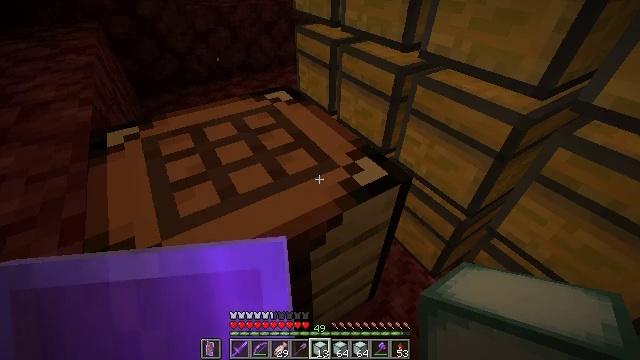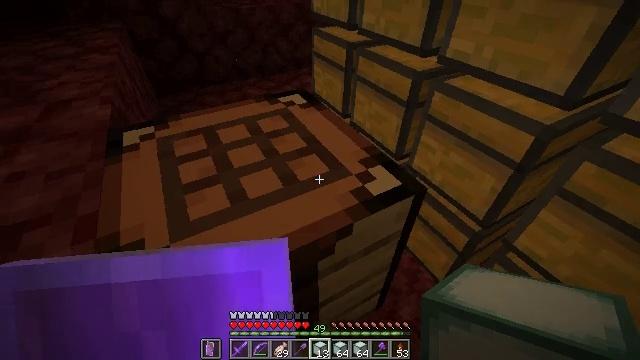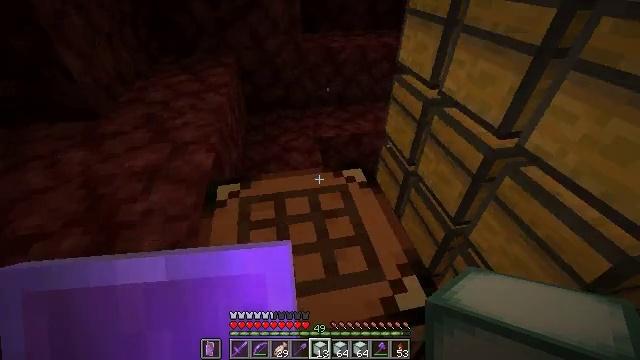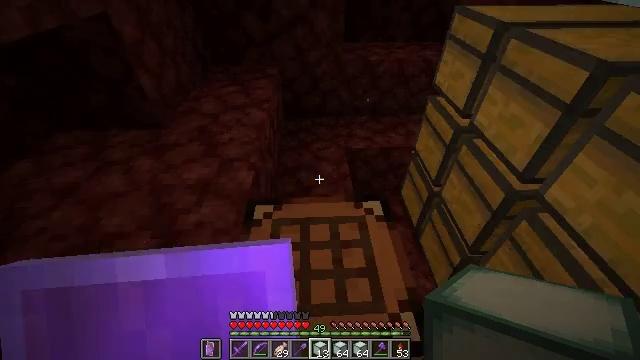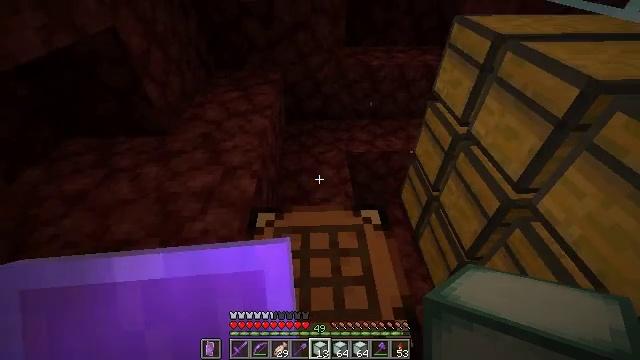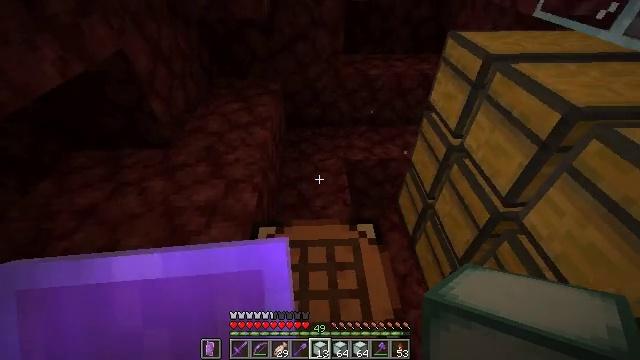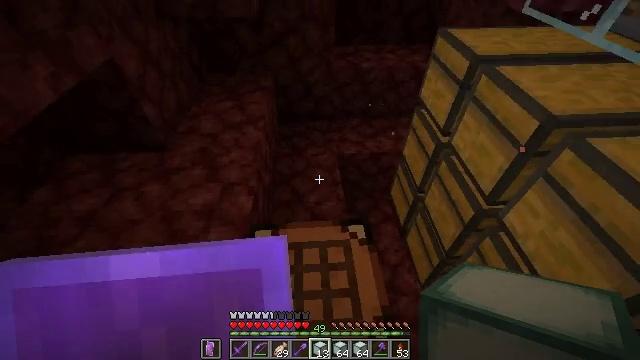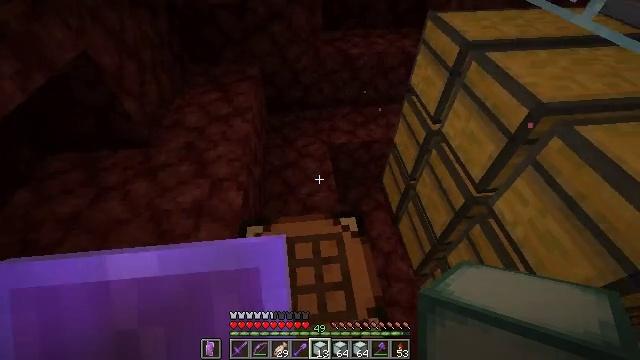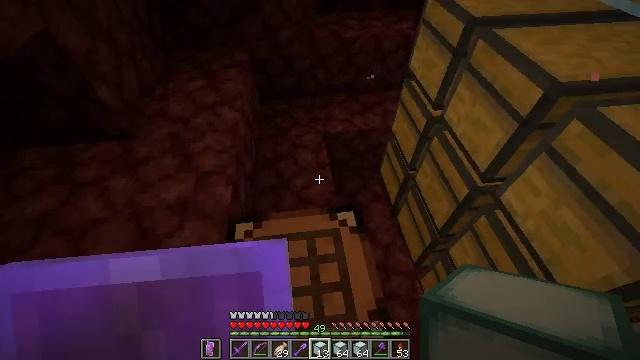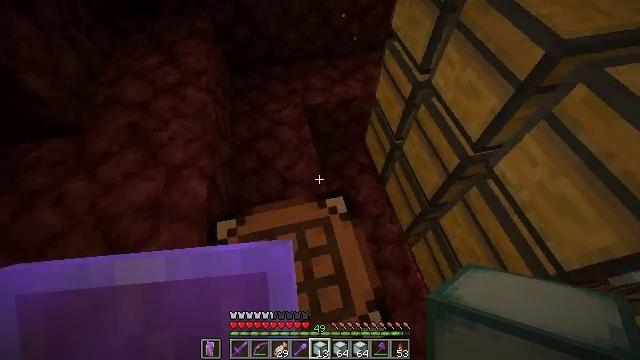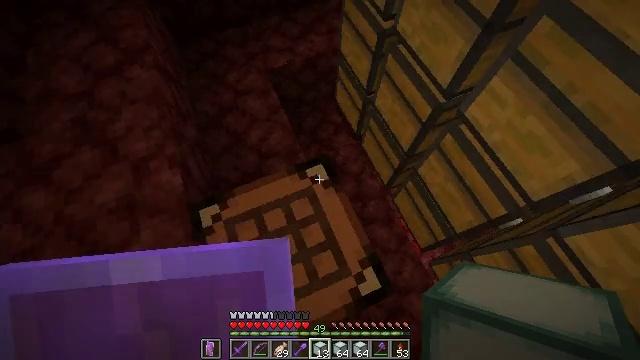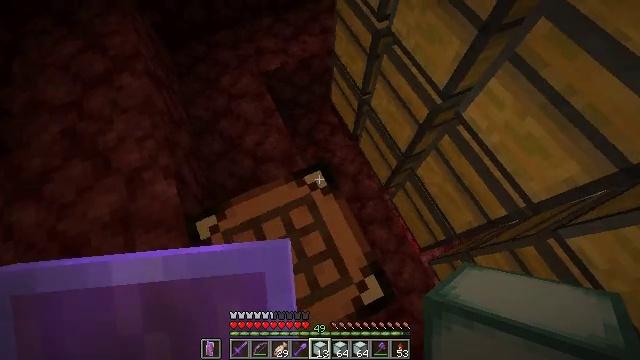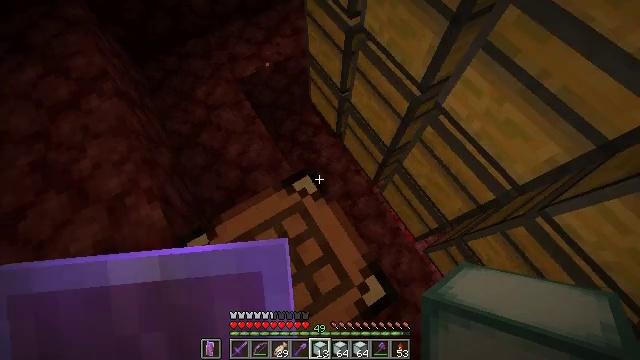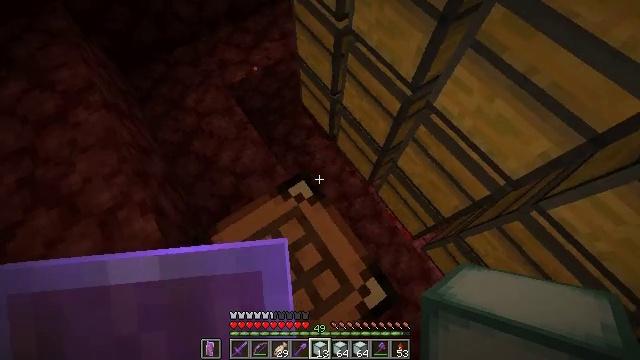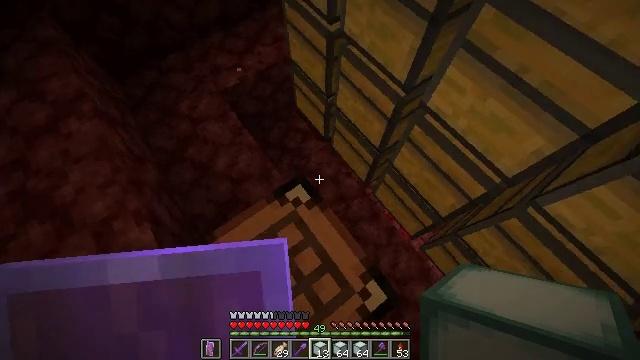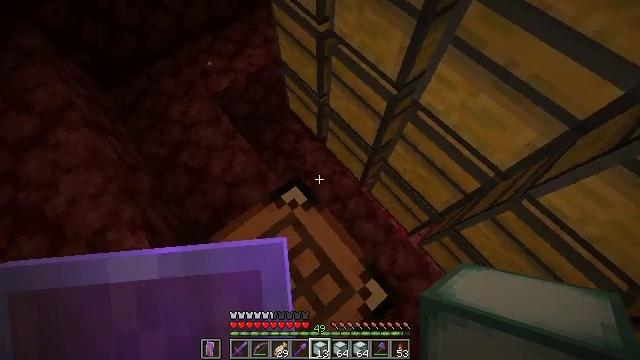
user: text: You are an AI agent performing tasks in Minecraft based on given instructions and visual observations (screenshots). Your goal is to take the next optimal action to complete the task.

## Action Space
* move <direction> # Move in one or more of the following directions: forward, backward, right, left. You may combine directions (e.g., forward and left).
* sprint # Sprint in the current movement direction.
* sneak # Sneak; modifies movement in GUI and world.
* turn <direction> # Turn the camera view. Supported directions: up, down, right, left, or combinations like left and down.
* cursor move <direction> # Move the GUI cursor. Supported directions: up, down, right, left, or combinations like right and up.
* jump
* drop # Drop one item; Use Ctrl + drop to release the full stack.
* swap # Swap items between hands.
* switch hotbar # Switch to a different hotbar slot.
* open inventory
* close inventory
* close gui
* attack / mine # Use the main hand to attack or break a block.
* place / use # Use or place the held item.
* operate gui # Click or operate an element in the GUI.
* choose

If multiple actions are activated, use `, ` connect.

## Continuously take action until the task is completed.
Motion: motion action
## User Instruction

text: Combine prismarine crystals and shards to craft a sea lantern.
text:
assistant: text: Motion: move forward, turn left
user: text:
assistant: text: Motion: move forward, turn left and up, jump
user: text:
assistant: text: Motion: move forward, turn left and down, jump
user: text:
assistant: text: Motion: move forward, jump
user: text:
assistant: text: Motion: move forward, jump
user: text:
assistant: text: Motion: move forward, turn right and down
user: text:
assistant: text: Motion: move forward, turn right and down
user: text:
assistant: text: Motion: move forward, turn right and down
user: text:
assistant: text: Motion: move forward, turn right and down
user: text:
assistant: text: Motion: turn right and down
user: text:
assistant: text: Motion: turn right
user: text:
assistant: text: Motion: turn right
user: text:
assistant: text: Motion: turn right
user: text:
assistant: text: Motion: turn right
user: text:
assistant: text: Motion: turn right
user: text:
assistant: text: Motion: turn right
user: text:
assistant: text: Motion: turn right and up
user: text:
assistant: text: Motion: no_op
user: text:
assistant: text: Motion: turn up
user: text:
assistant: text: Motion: turn left and up
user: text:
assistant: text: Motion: no_op
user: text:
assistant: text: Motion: no_op
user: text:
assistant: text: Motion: no_op
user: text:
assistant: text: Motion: no_op
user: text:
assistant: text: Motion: no_op
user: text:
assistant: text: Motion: use / place
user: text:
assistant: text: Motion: use / place
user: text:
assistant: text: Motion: use / place
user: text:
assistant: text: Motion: use / place
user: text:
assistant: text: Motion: no_op